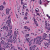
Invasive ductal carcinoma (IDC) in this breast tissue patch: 1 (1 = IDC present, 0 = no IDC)